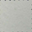
Piece: xx